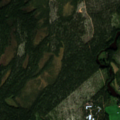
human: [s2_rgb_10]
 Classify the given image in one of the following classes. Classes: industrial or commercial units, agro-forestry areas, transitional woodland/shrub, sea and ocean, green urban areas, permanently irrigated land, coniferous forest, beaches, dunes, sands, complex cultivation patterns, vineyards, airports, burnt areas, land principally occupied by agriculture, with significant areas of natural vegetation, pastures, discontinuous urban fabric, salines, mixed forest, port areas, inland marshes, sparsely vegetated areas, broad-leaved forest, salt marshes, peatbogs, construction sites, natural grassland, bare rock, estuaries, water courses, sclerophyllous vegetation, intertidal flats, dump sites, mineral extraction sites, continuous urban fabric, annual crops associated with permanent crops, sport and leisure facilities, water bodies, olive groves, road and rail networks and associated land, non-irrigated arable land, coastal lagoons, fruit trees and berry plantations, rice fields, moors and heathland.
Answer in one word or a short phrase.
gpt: non-irrigated arable land, coniferous forest, transitional woodland/shrub